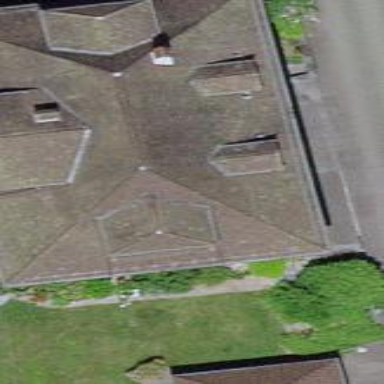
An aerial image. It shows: Residential building with half-hipped roof shape.